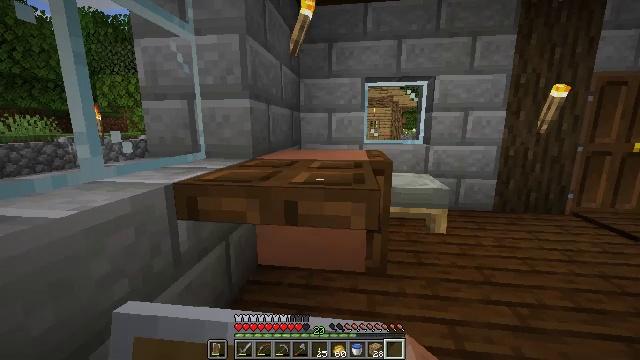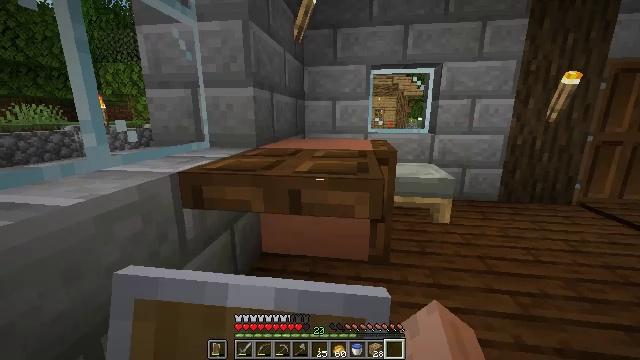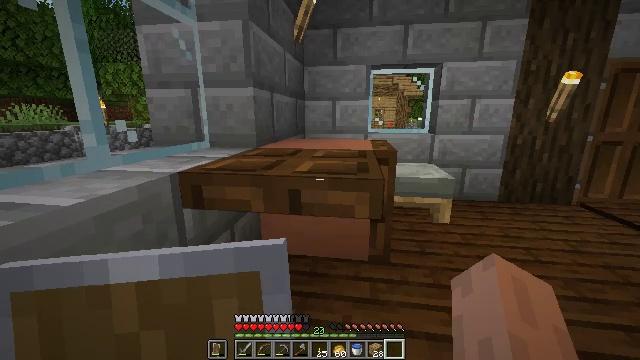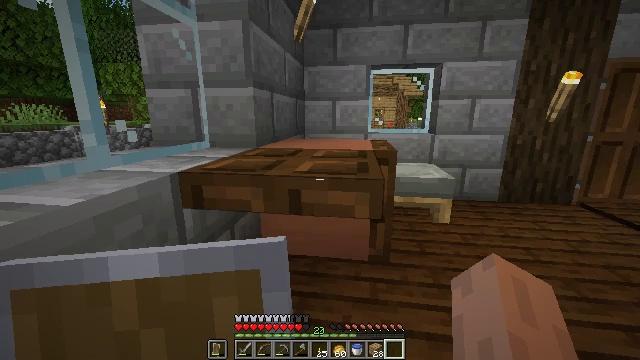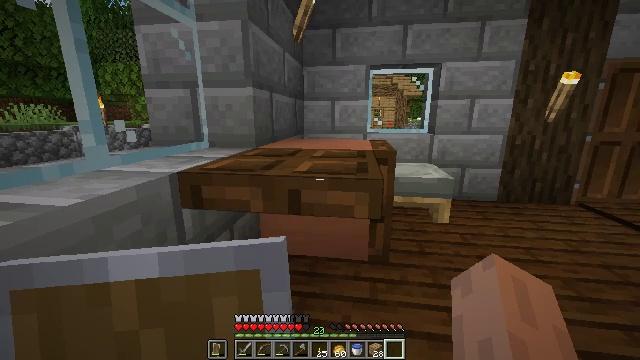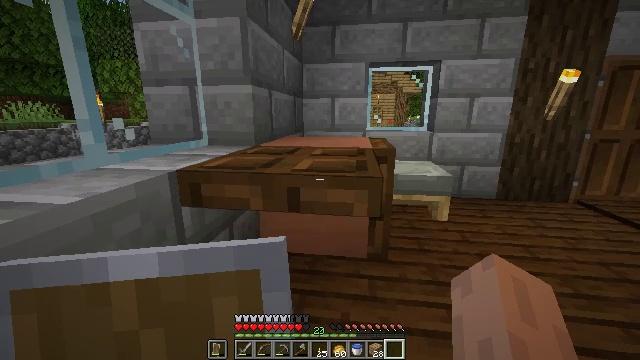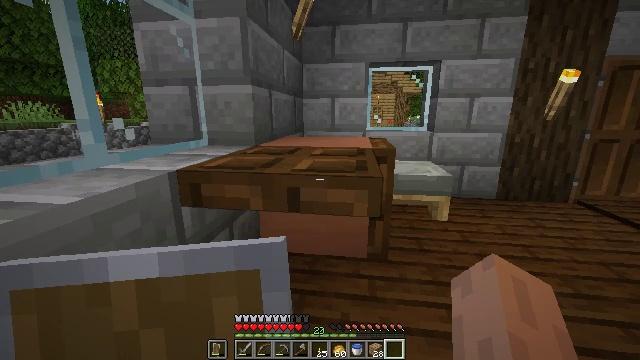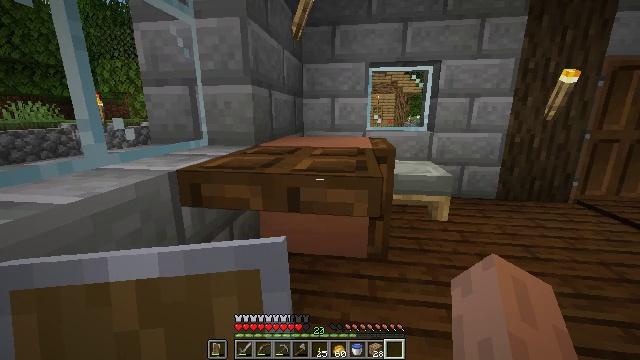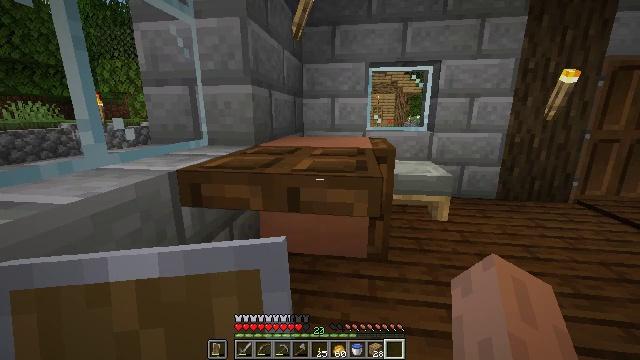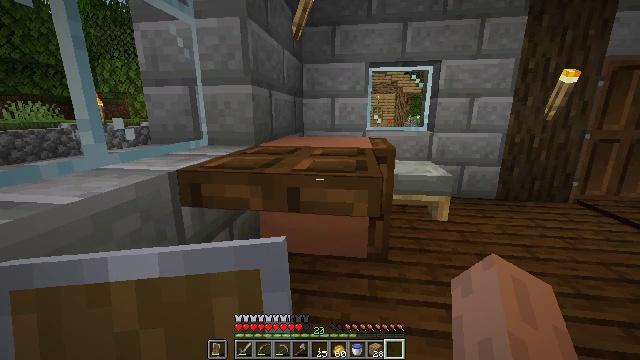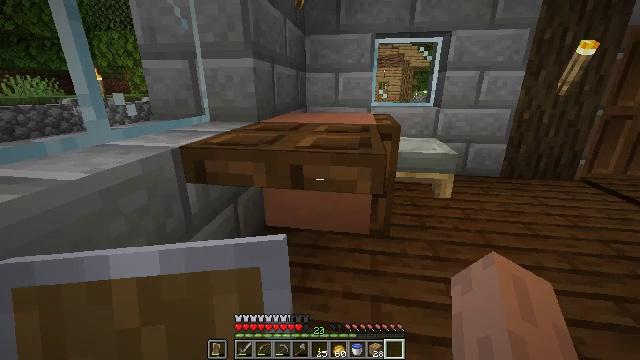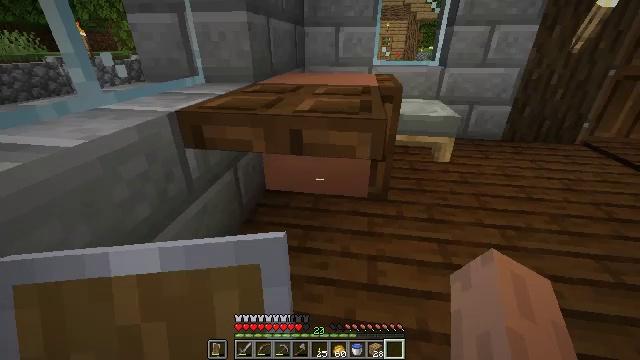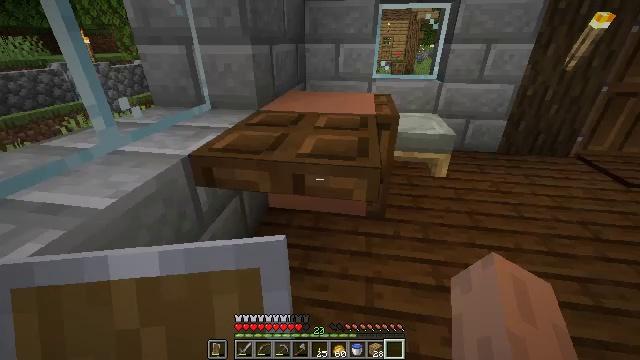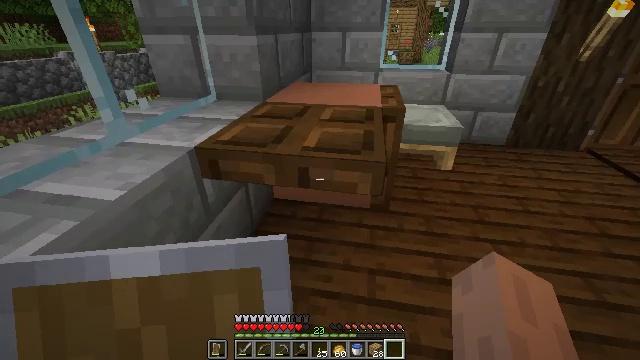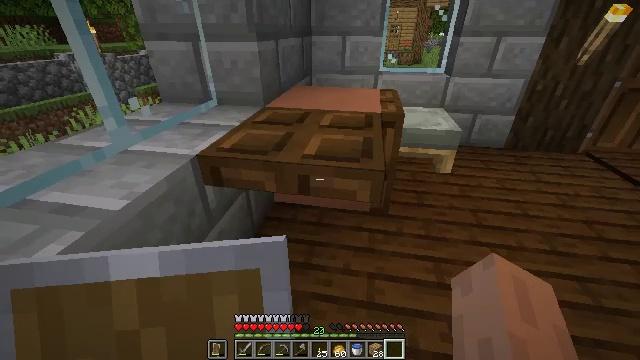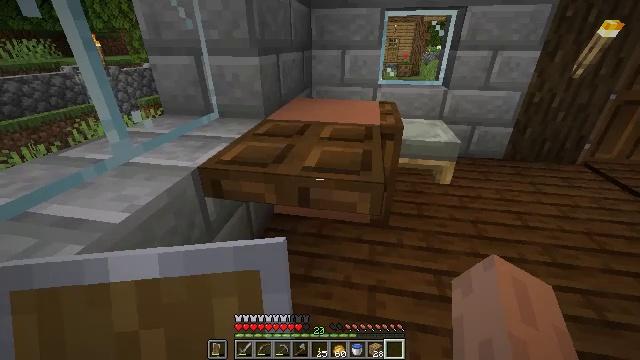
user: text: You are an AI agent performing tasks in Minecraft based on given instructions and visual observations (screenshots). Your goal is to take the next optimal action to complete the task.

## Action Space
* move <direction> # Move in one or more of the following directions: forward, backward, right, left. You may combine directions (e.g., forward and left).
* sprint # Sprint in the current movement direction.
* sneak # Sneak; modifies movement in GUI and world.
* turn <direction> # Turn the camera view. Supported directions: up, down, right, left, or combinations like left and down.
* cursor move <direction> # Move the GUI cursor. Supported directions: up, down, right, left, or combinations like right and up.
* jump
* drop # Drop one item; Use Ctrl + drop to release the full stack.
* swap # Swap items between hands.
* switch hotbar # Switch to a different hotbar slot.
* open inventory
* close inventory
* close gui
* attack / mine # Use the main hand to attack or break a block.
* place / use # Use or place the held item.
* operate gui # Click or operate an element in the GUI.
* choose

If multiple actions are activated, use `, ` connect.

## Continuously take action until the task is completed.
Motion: motion action
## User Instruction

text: Combine bricks in the crafting table for a flower pot.
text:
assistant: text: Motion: sneak, turn down, use / place
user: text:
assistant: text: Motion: sneak
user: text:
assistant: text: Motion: sneak
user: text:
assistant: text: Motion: sneak
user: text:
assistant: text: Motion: sneak
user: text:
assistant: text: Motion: sneak
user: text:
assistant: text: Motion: sneak
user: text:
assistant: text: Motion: sneak
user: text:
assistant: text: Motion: sneak
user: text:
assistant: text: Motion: turn down
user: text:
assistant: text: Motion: turn down
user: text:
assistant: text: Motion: no_op
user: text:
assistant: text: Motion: turn left and down
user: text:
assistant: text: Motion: no_op
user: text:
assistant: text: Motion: turn up
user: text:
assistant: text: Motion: no_op
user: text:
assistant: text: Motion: turn up, use / place
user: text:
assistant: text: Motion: use / place
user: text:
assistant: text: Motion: no_op
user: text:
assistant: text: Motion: no_op
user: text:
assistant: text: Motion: move right
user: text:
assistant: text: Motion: move right, turn right and down
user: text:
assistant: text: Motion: move forward and move right, turn right
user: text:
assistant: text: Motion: move forward and move right, turn left and up
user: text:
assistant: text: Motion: move forward and move right, turn left and up
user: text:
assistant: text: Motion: move forward and move right, turn left and up
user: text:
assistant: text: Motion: move forward and move right, turn left and up
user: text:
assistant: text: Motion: move forward and move right, turn left
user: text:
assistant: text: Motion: move right, turn left
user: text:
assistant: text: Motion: move right, turn left